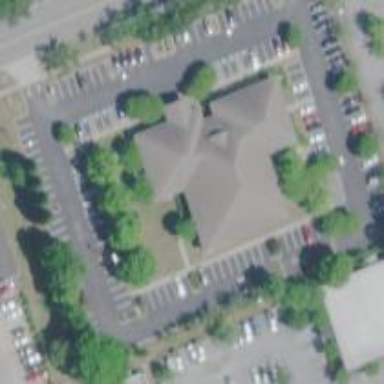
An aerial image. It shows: Building.